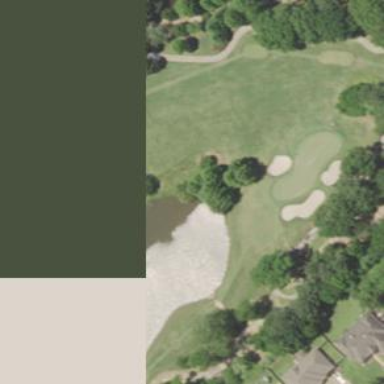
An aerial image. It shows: Rough area on grassy golf course.